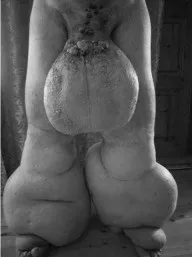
Patient's conditions before and at the time of treatments. Microphotography patient assessment at the time of hospital admission. August 2018).
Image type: radiology (mri)